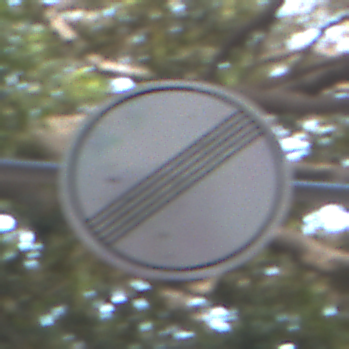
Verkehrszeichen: EndeSaemtlicherBegrenzungen
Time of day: MorningAfternoon
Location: Outdoor (Suburban)
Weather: PartlyCloudy
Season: NotSpecified
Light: Natural